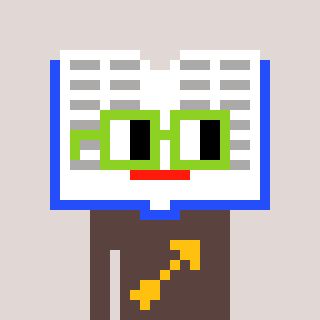
a pixel art character with square light green glasses, a dictionary-shaped head and a darkbrown-colored body on a warm background